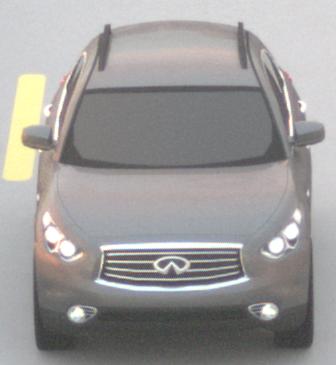
Make: Infiniti
Model: FX 37
Detailed model: FX (S51)
Model produced from: 2012/07
Model produced until: 2013/10
Doors: 5
Color: gray
Road condition: dry road
Daytime: sunrise or sunset
Contrast: medium contrast